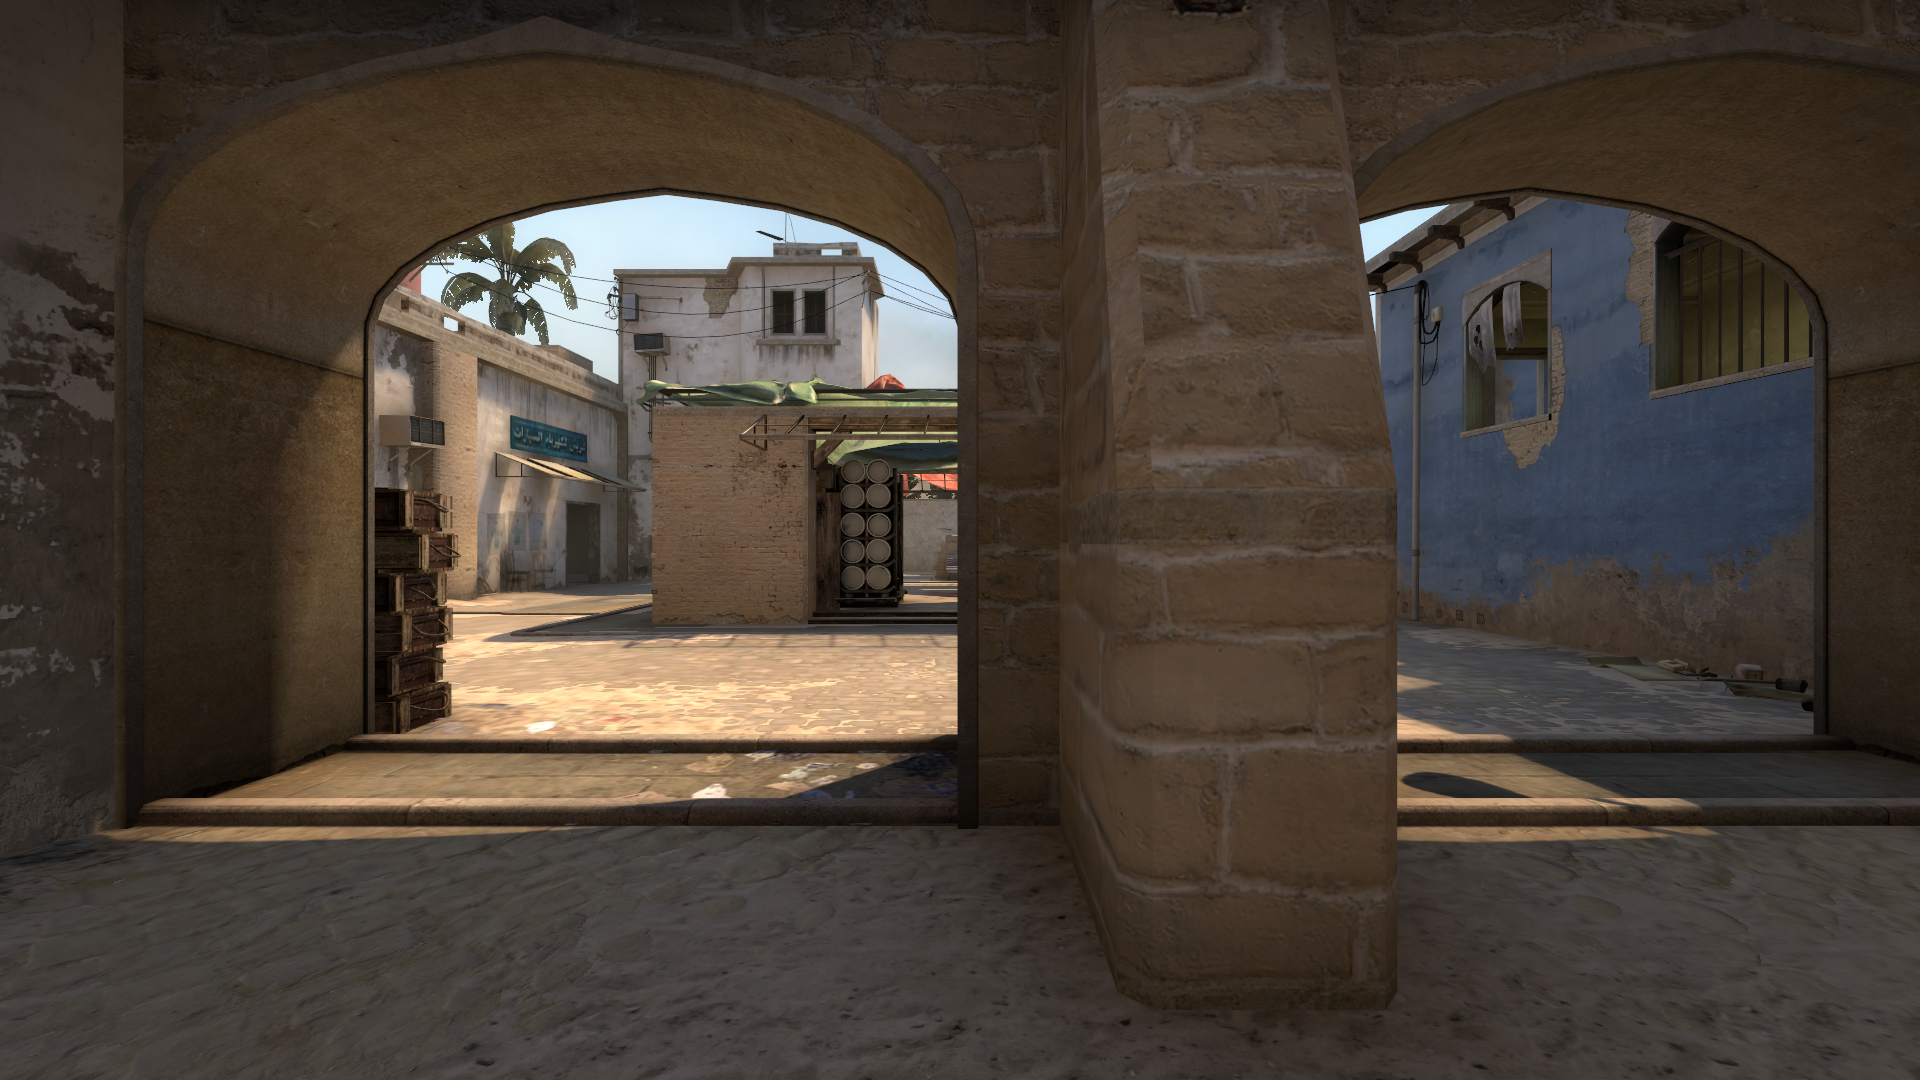
Map: de_mirage